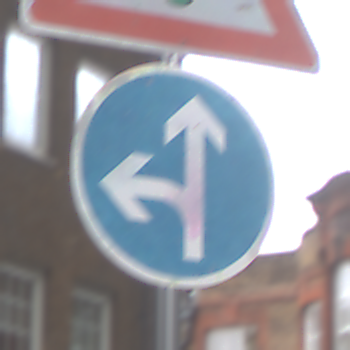
Verkehrszeichen: VorgeschriebeneFahrtrichtungGeradeausOderLinks
Zusatzzeichen oben: Lichtzeichenanlage
Umgebung: Outdoor, Urban
Tageszeit: MorningAfternoon
Wetter: Overcast
Licht: Natural
Jahreszeit: NotSpecified
Kontrast: LowContrast